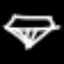
Label: diamond